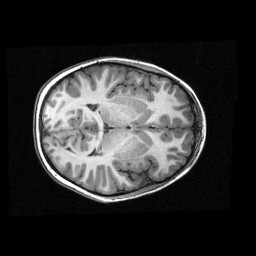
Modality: T1w
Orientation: axial
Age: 9
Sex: female
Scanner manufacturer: siemens
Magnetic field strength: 3 T
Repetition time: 2.3 s
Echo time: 0.00336 s